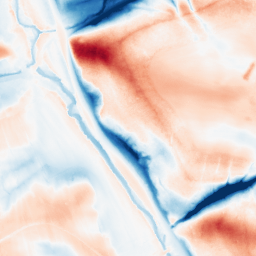
Category: classical
Decomposition family: gaussian_anisotropic
Decomposition parameters: sigma_x: 5
sigma_y: 20
Upsampling method: bicubic
Upsampling parameters: scale: 4
Upsampling scale: 4